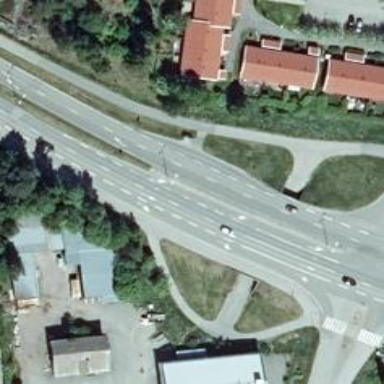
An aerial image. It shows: Secondary road.